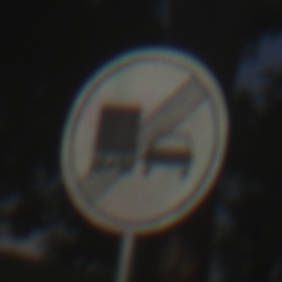
Verkehrszeichen: EndeUeberholverbotKraftfahrzeuge
Umgebung: Outdoor, Nature
Tageszeit: MorningAfternoon
Wetter: Clear
Licht: Natural
Jahreszeit: NotSpecified
Kontrast: HighContrast